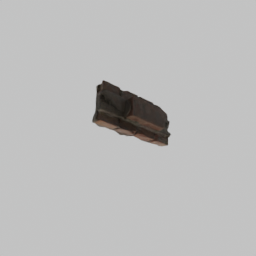
Label: architecture